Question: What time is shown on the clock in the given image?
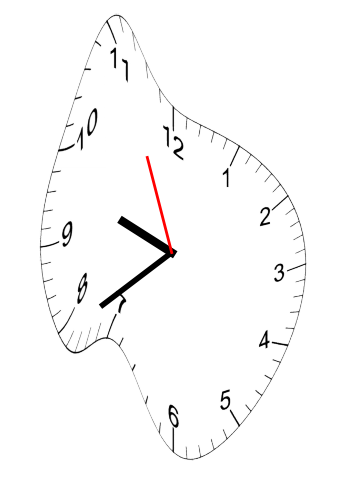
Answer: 09:38:56